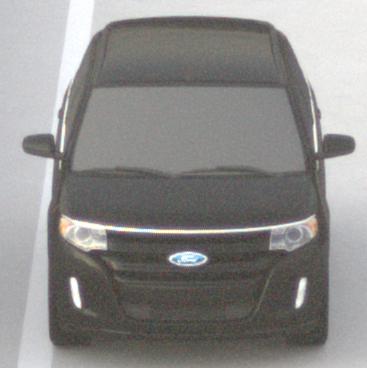
Make: Ford
Model: Edge
Detailed model: Gen. 1 Facelift
Model produced from: 2010
Model produced until: 2015
Doors: 5
Color: black
Road condition: dry road
Daytime: sunrise or sunset
Contrast: low contrast